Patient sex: F
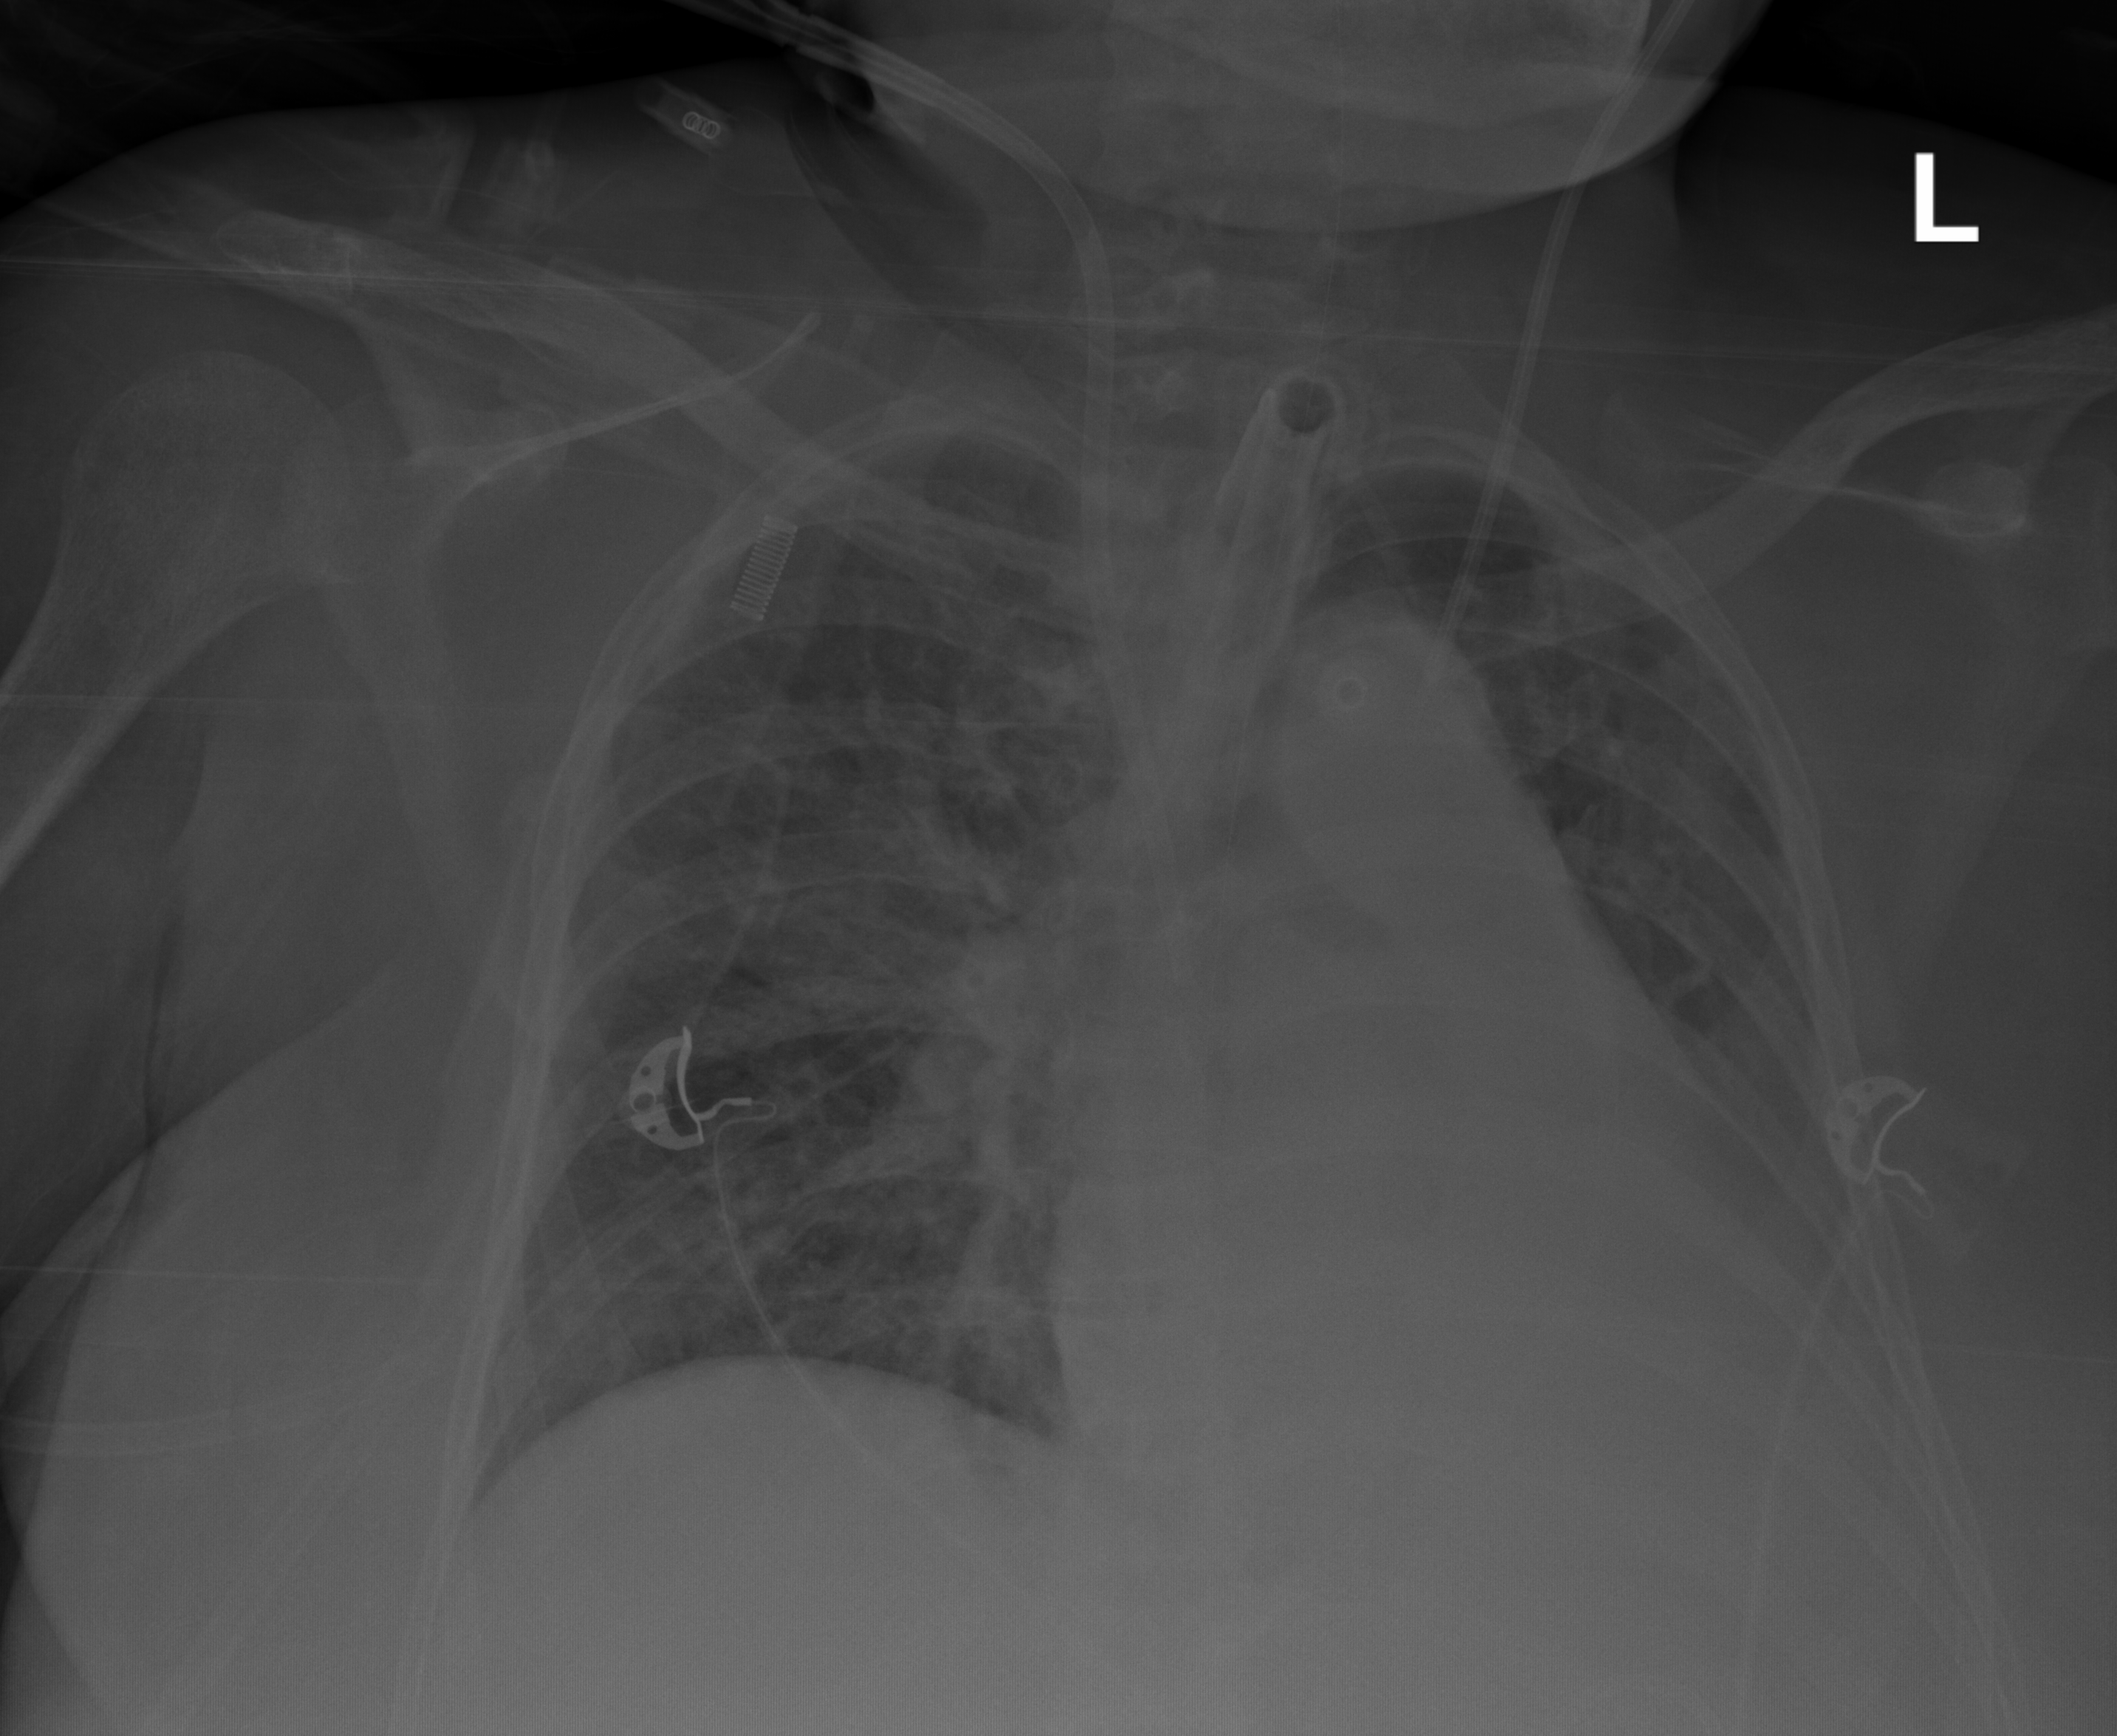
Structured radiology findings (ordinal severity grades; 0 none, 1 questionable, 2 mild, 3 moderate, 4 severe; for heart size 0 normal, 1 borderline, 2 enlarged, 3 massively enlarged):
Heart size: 1
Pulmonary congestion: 2
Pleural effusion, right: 0
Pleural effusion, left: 2
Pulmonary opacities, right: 2
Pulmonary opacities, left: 2
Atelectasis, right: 2
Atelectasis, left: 2